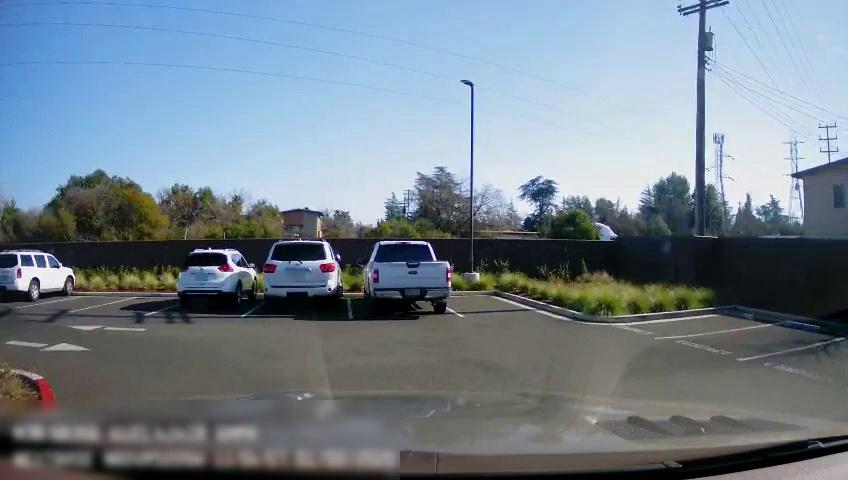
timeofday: Day
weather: Sunny
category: Drivable Space
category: Vehicles | SUV
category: Vehicles | Car
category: Vehicles | SUV
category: Vehicles | Truck